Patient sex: F
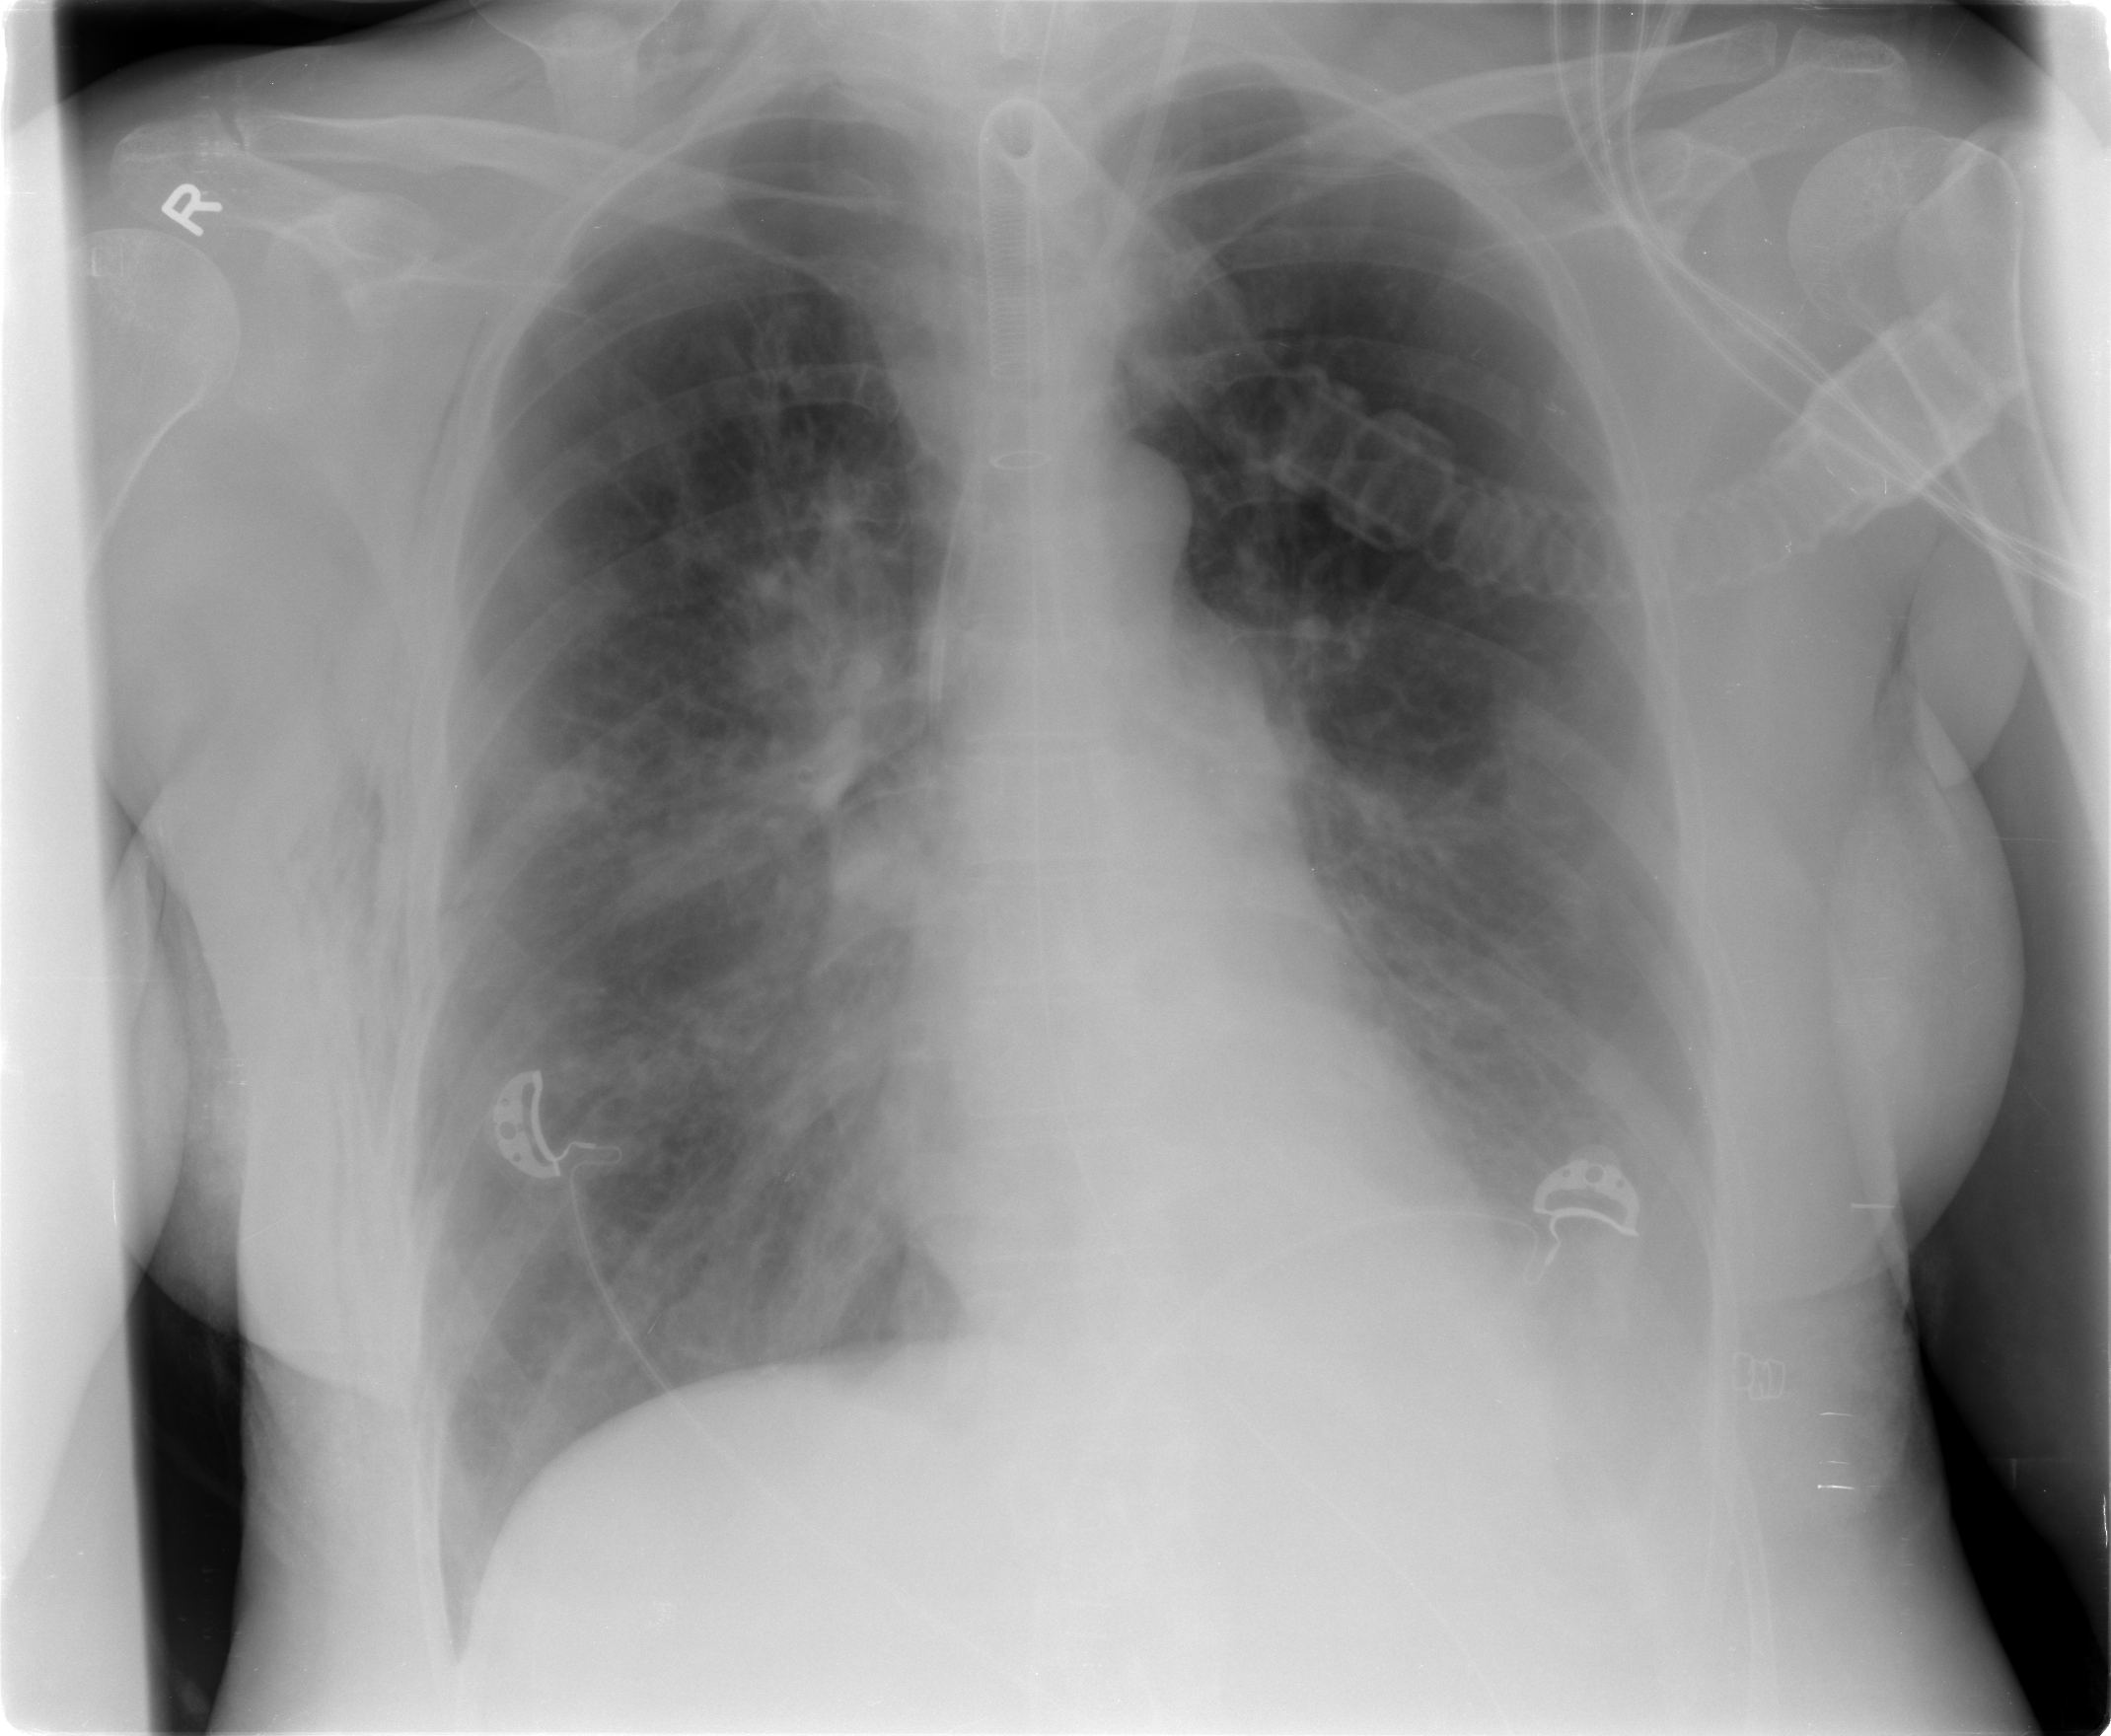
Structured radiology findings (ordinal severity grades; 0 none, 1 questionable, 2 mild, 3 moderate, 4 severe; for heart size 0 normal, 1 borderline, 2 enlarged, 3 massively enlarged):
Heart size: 0
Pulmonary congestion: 2
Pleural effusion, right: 0
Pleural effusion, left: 2
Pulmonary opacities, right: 2
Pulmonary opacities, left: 1
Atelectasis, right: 2
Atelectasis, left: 0